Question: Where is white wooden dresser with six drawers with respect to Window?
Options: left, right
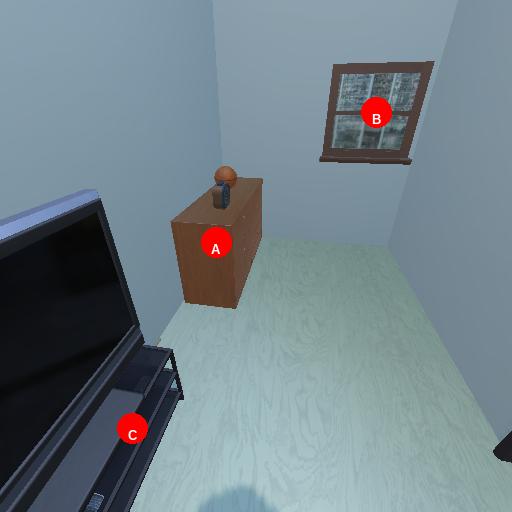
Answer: left